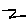
Label: zigzag